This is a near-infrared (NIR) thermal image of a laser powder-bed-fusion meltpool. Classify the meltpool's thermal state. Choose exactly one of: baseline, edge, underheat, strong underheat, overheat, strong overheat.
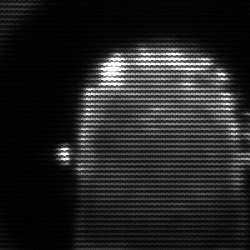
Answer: baseline